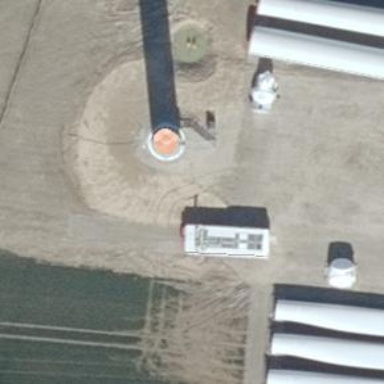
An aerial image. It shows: Wind generator powered by wind. The generator type is horizontal axis and it uses wind turbines.